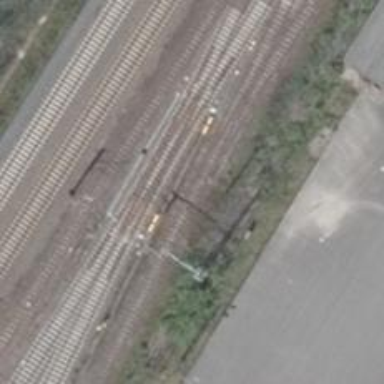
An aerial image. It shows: Railway switch.